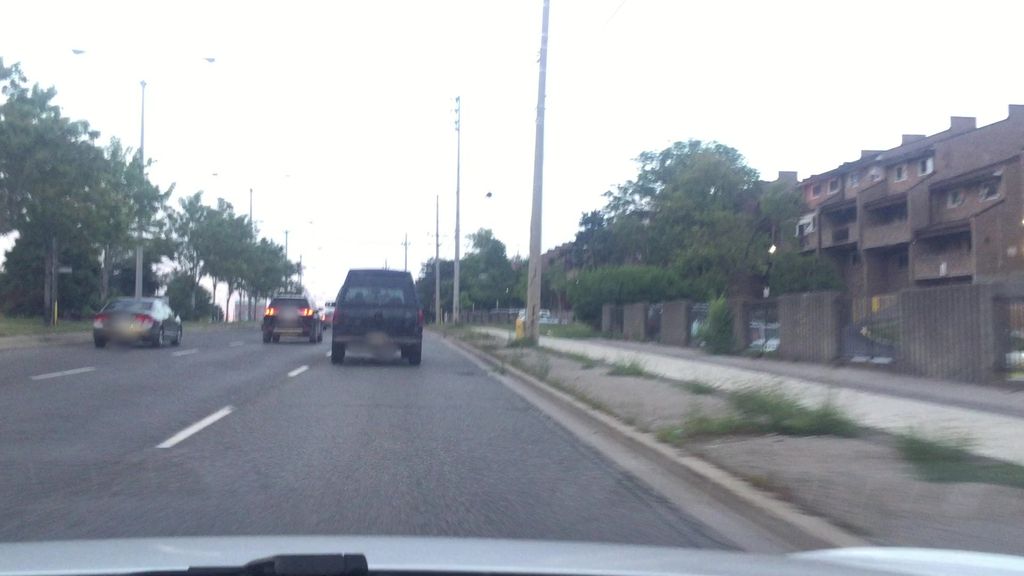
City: toronto